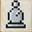
Piece: wB